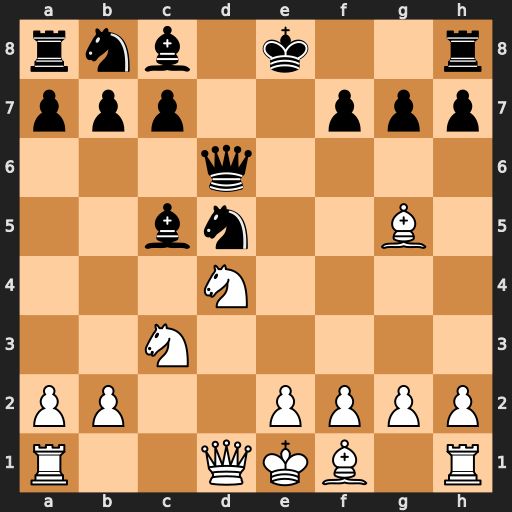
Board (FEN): rnb1k2r/ppp2ppp/3q4/2bn2B1/3N4/2N5/PP2PPPP/R2QKB1R
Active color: w
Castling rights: KQkq
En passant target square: -
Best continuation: Ndb5 Nxc3 Nxd6+